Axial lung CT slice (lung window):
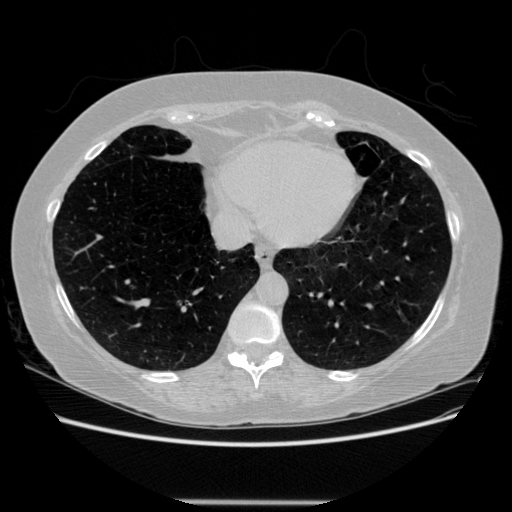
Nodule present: no